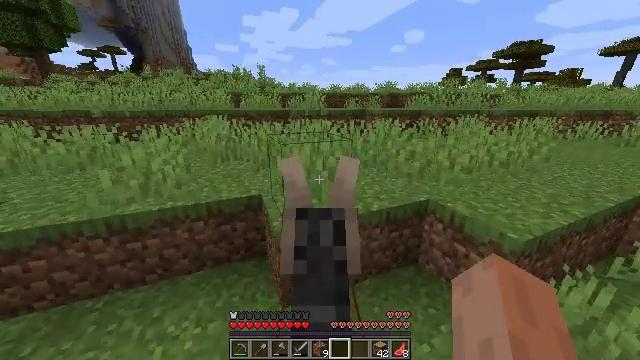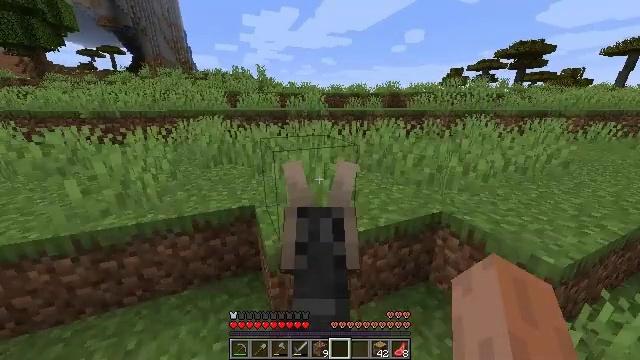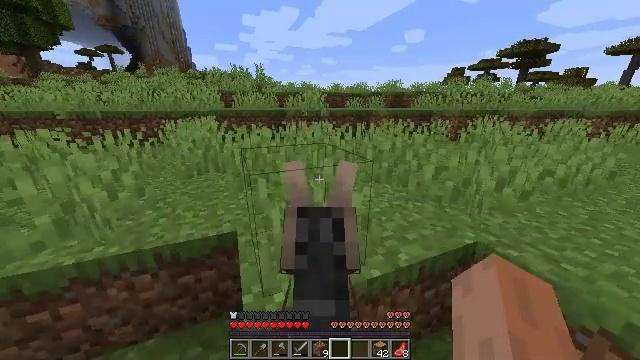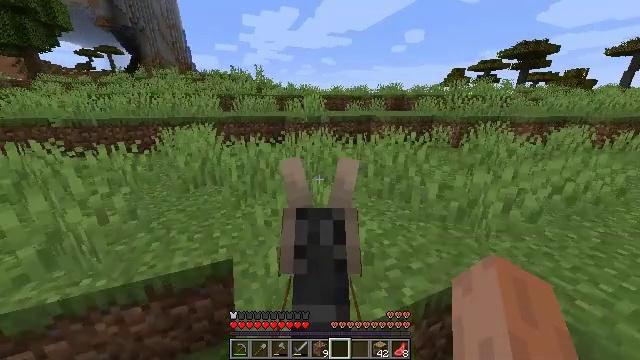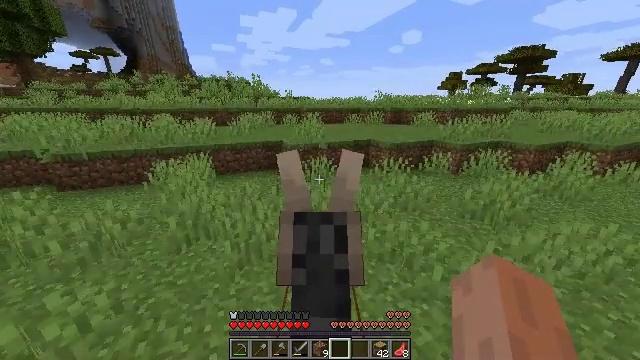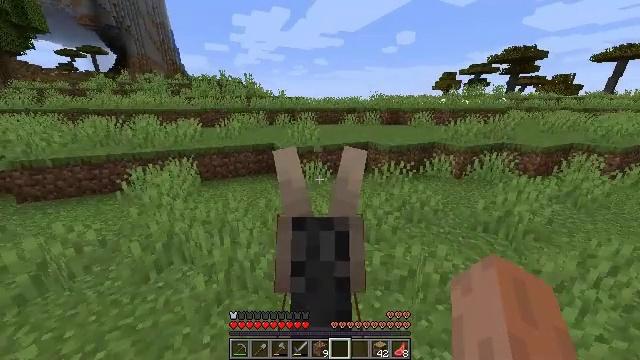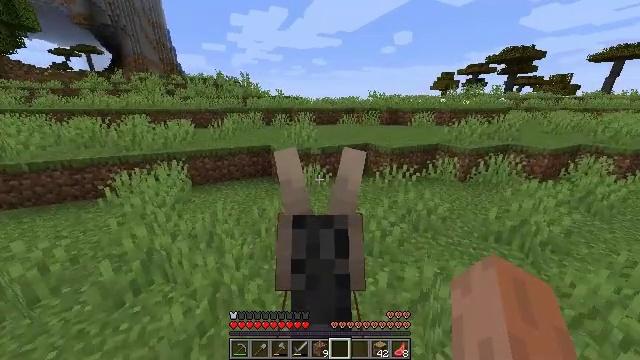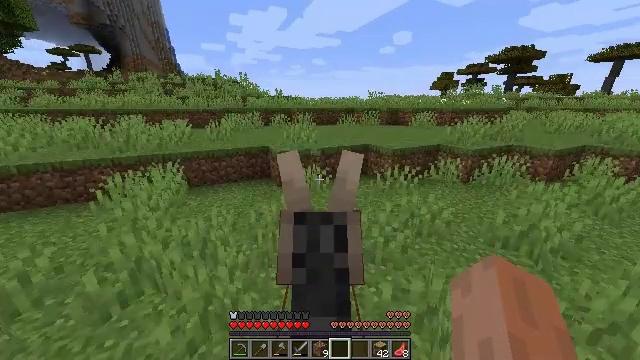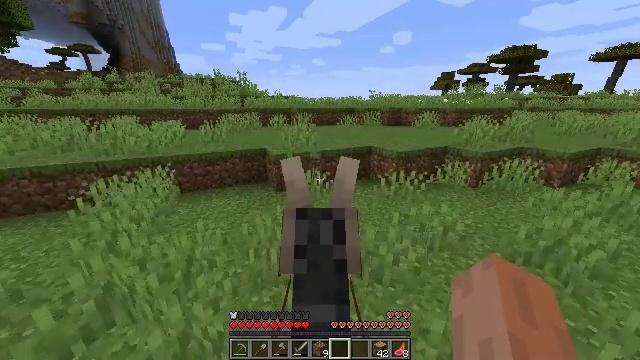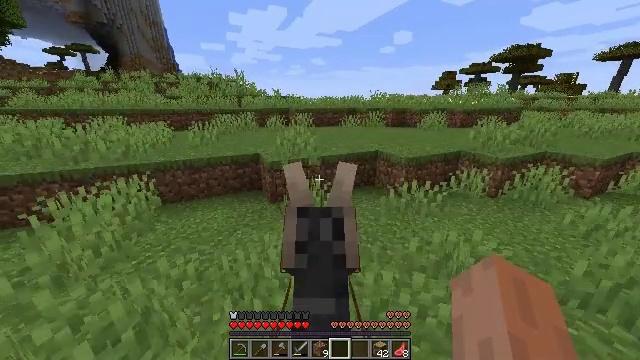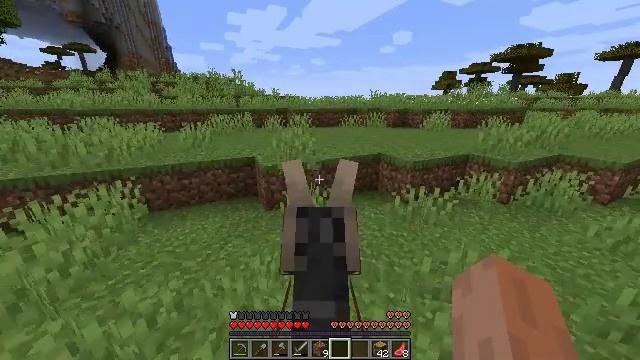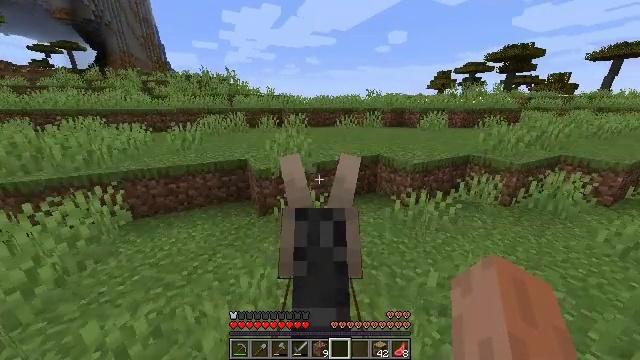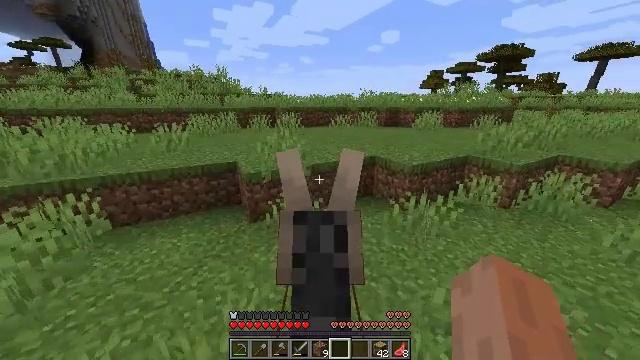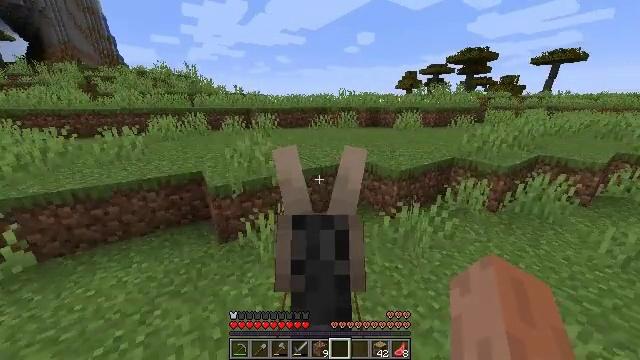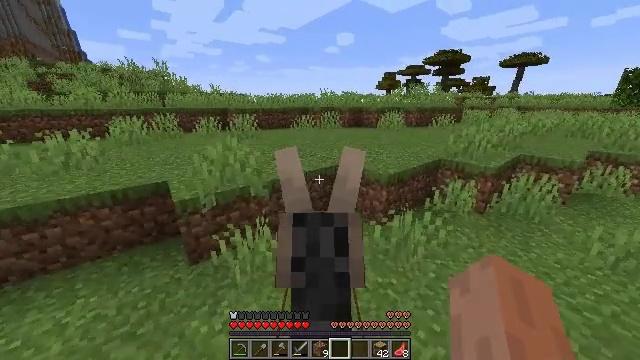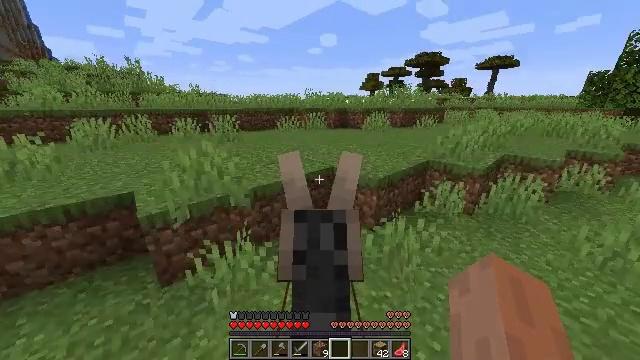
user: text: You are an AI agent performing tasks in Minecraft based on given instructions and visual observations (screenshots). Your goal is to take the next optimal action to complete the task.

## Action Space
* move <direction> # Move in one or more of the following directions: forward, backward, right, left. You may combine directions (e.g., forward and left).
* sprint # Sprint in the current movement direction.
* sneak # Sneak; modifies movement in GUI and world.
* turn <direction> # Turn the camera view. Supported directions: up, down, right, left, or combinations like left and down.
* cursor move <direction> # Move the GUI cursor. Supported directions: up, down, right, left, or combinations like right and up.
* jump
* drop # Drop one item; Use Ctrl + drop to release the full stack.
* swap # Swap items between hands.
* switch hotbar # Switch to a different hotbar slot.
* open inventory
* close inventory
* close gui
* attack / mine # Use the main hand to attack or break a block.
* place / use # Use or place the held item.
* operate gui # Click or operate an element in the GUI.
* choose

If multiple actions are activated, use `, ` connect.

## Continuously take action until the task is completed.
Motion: motion action
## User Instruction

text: Break the coarse dirt block.
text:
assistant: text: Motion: move forward, sprint
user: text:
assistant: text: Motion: move forward, sprint
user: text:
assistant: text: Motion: move forward, sprint
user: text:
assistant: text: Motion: move forward, sprint, turn right
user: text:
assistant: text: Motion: move forward, sprint
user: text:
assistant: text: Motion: move forward, sprint
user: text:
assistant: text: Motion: move forward, sprint
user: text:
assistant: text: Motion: move forward, sprint
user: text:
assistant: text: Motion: move forward, sprint
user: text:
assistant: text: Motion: move forward, sprint
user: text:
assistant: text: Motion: move forward, sprint, turn right
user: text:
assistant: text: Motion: move forward, sprint, turn right
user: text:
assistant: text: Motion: move forward, sprint, turn right
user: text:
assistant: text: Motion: move forward, sprint, turn right
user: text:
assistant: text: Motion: move forward, sprint, turn right
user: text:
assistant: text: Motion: move forward, sprint, turn right
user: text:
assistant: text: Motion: move forward, sprint, turn right
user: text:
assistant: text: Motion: move forward, sprint, turn right
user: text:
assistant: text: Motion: move forward, sprint
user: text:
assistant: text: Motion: move forward, sprint
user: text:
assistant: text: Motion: move forward, sprint
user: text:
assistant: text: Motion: move forward, sprint
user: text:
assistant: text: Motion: move forward, sprint
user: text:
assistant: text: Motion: move forward, sprint
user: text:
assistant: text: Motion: move forward, sprint, turn right
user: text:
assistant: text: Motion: move forward, sprint, turn right
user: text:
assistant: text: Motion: move forward, sprint, turn right
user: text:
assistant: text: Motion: move forward, sprint, turn right
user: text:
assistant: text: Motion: move forward, sprint, turn right
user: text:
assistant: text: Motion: move forward, sprint